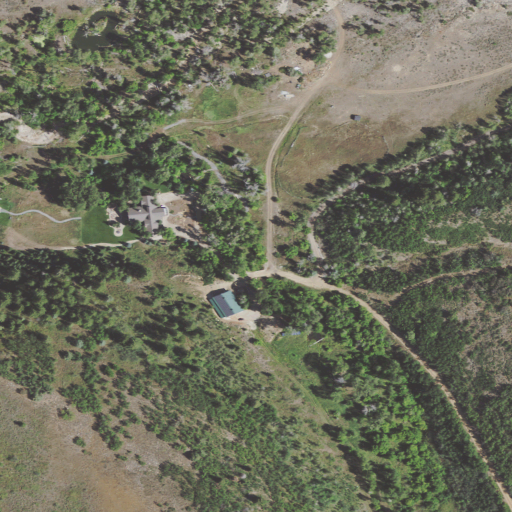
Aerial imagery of valley in Utah named Arbuckle Canyon containing deciduous forest, shrub, open development, evergreen forest, and mixed forest